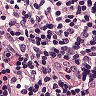
Metastatic tissue present: no